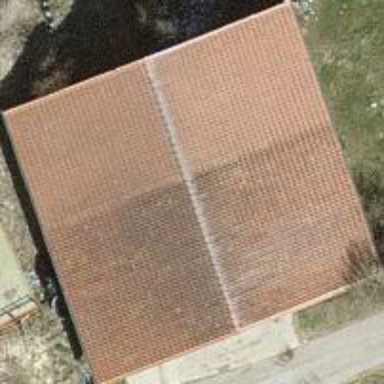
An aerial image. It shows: Gabled roof on farm auxiliary building.